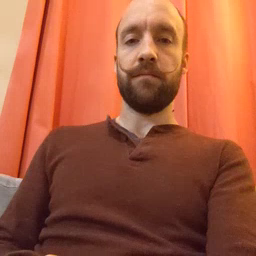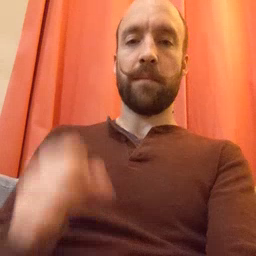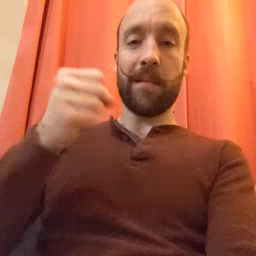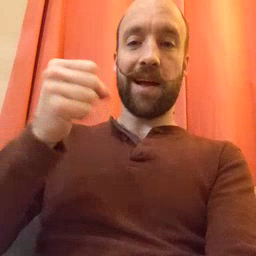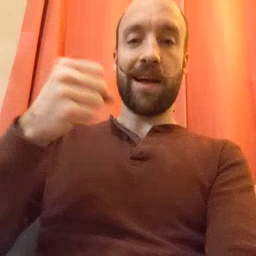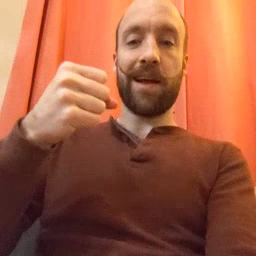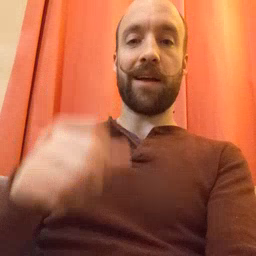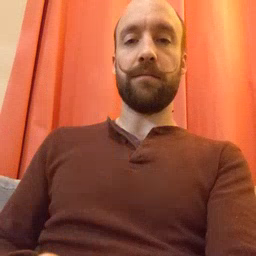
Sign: make